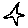
Label: star